Current action and preconditions to check: trajectory_clear

Your task: For each precondition in the list above, predict whether it will hold at this action.

Consider the current scene as observed from the mobile robot's camera, and analyze the predicted future states of all dynamic agents (e.g., people, animals, vehicles, or any moving entities) within the NEXT SECOND.

IMPORTANT: Only answer "very likely" if you are absolutely certain—based on strong, clear evidence—that a dynamic agent will violate the precondition in the predicted future state. Do NOT answer "very likely" for unlikely, ambiguous, or low-probability risks.

Ask yourself for each precondition: Is there a high probability, with clear and convincing evidence, that the predicted future states of any dynamic agent will interfere with the predicted future state of the currently executing action within the NEXT SECOND, causing that precondition to fail?

Assess the risk level based on these predictions. Use "likely" or "very likely" if motions create a clear risk of interference.

Use "neutral" or "improbable" if agents are nearby but their predicted paths are clearly diverging or non-conflicting.

Failure Risk Categories: "very improbable", "improbable", "neutral", "likely", "very likely"

Answer Format: Output ONLY the probability_of_failure value from these categories: "very improbable", "improbable", "neutral", "likely", "very likely"

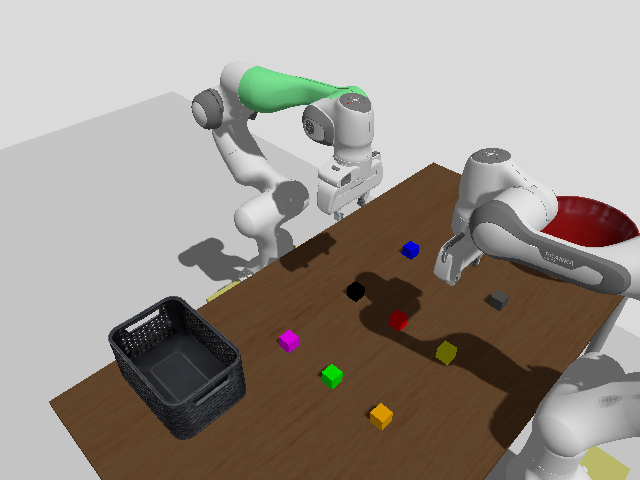

Answer: improbable